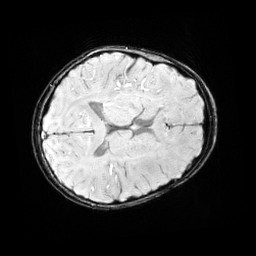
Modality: SWI
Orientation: axial
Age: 12
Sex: female
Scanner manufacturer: siemens
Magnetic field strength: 3 T
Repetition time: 0.027 s
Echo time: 0.02 s